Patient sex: F
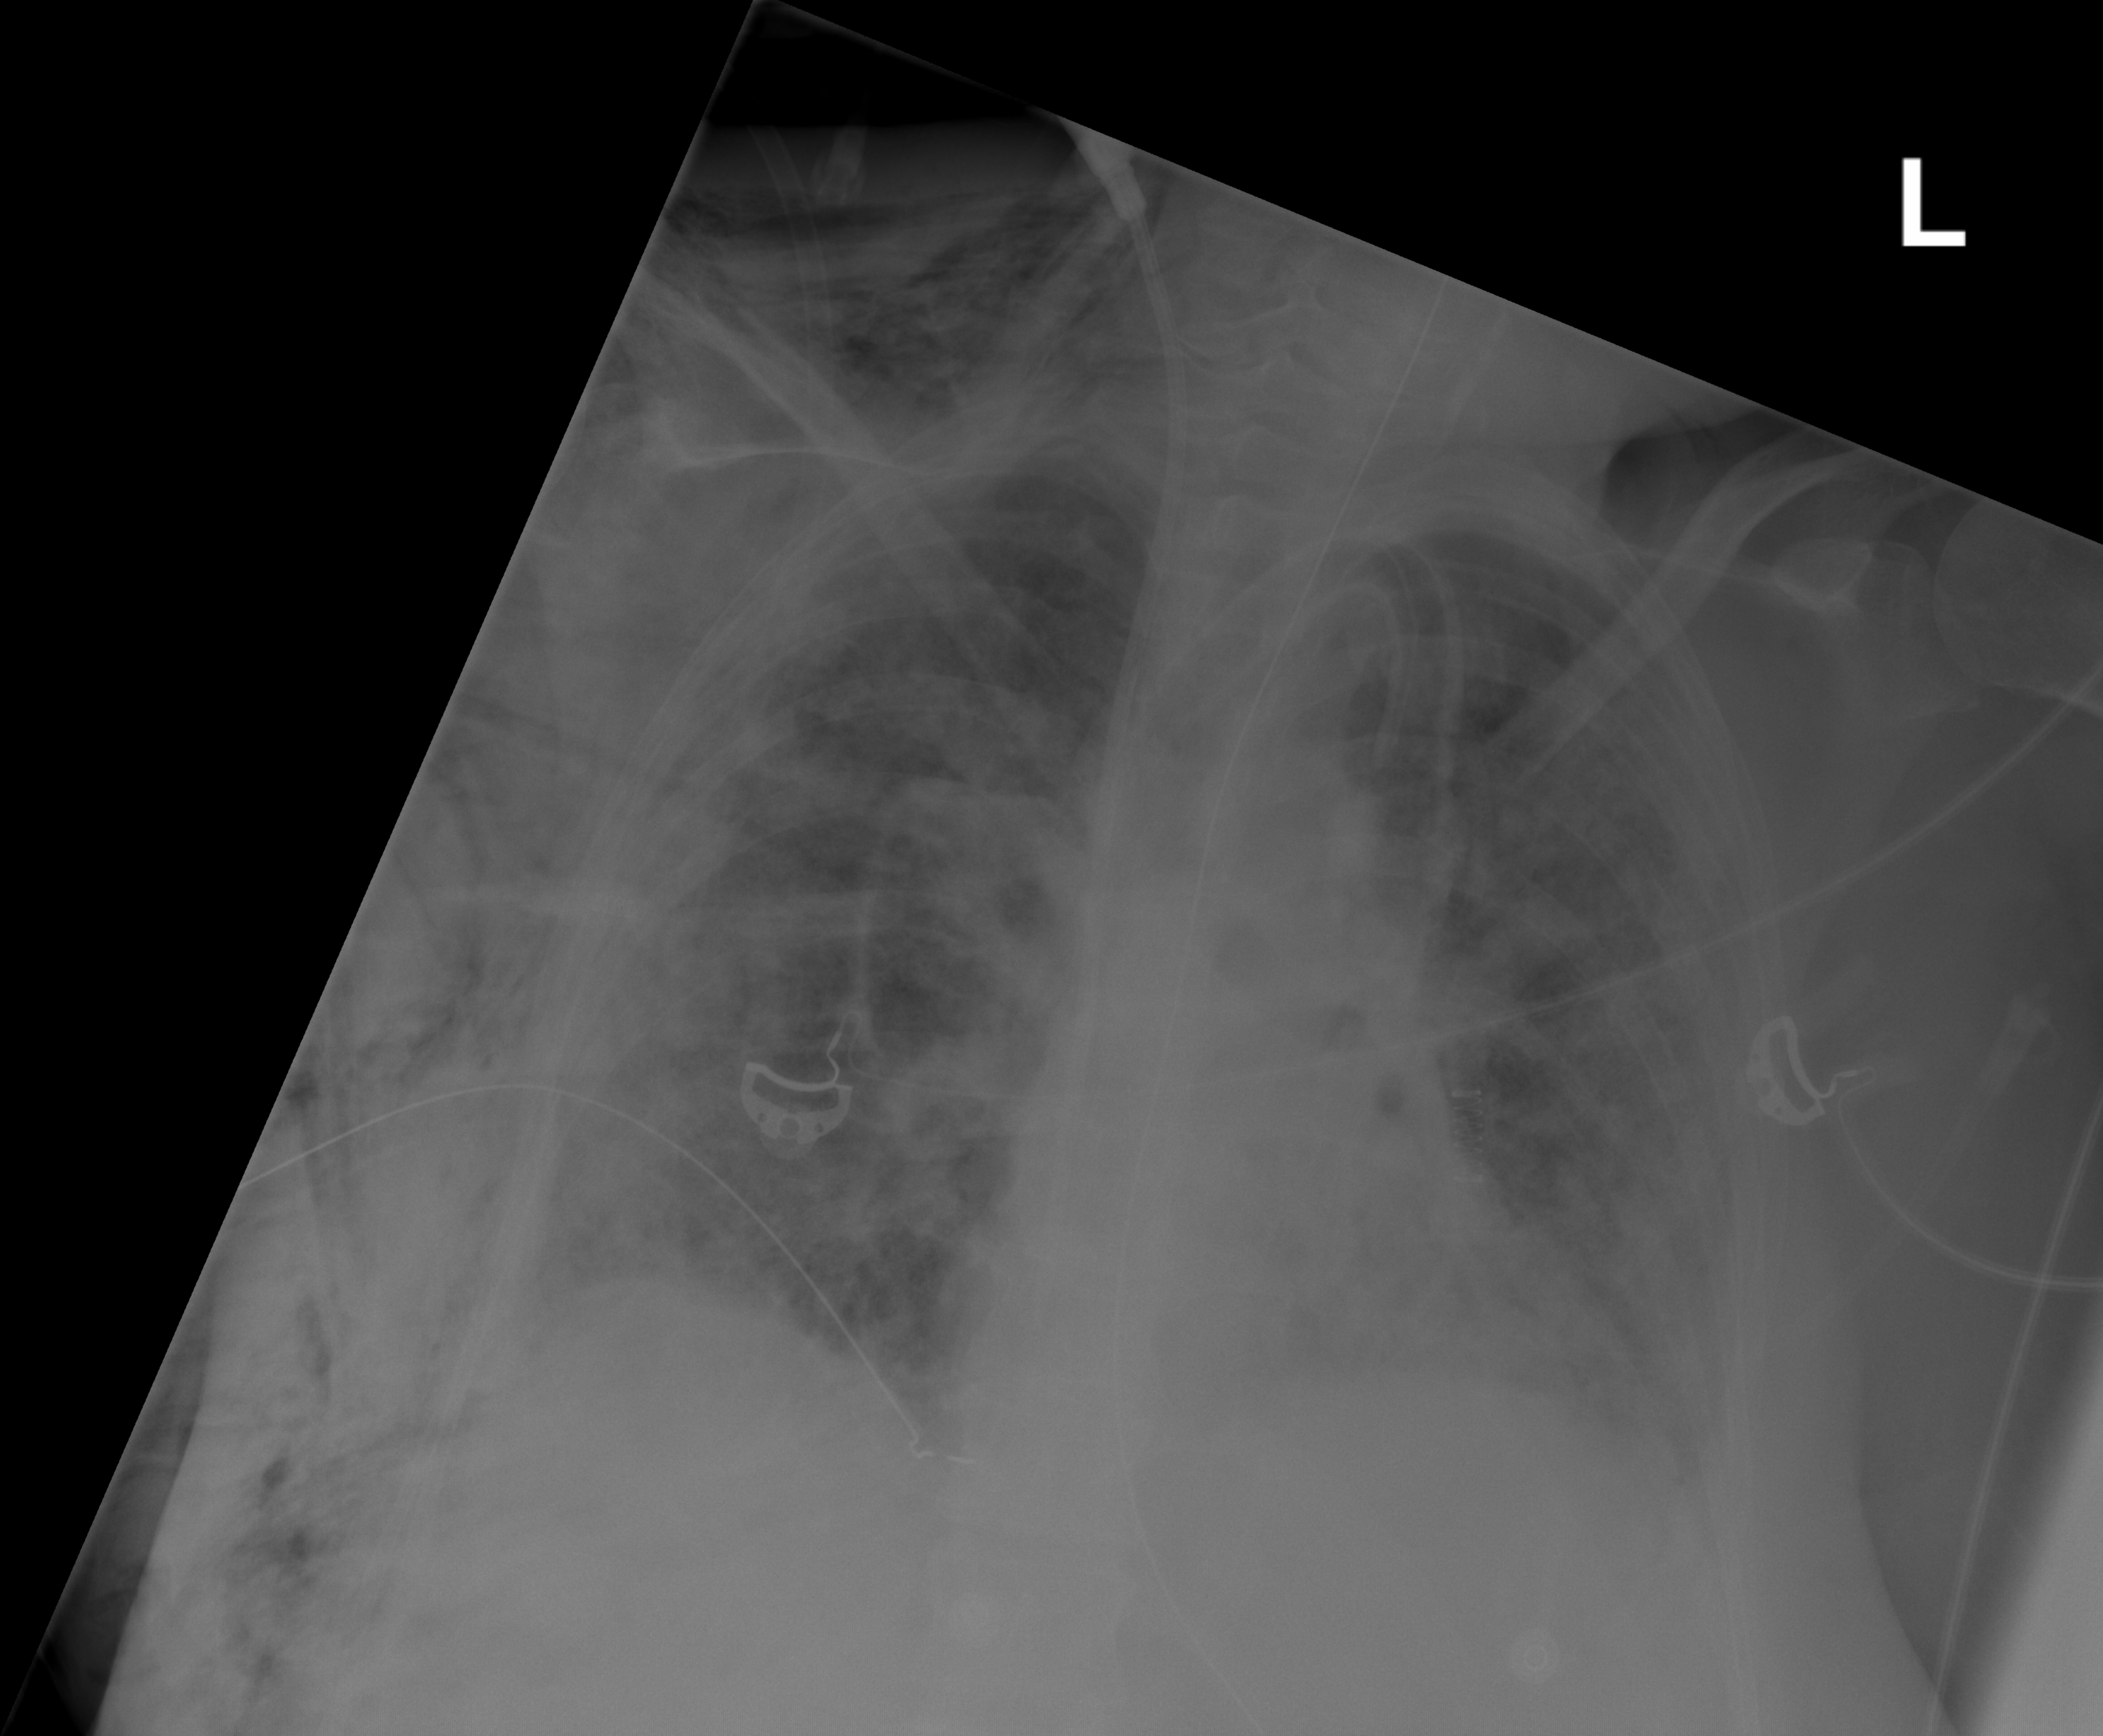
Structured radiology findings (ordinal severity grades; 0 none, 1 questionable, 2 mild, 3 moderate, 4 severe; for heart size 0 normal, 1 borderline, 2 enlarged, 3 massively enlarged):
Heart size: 2
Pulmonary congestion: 2
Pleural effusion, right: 0
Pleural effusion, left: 1
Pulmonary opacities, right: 3
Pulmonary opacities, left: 3
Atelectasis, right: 3
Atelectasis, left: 3